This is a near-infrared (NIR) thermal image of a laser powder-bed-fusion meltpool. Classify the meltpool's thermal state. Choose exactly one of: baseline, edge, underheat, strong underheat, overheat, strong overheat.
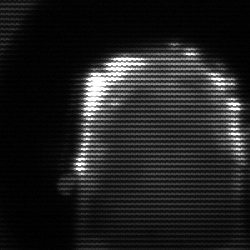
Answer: baseline